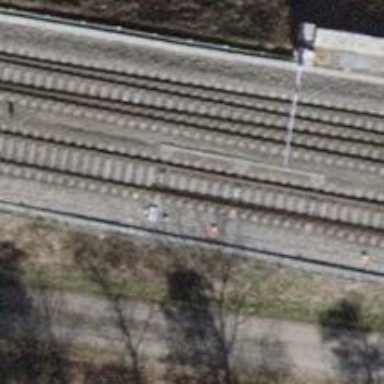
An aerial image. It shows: Railway switch.